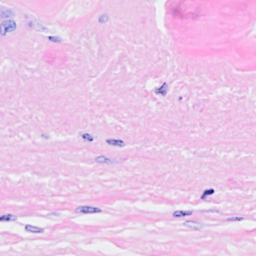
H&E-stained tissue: Breast